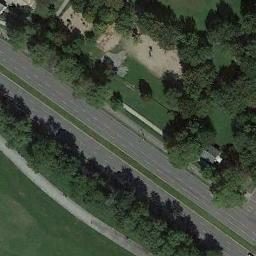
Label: freeway